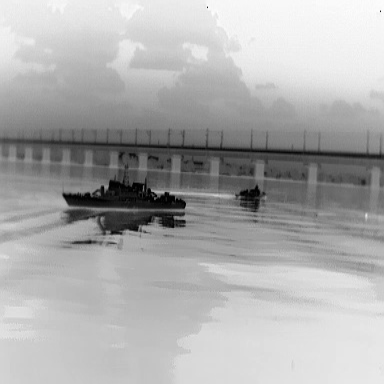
There are two objects shown in the infrared image, including a warship, and a canoe.